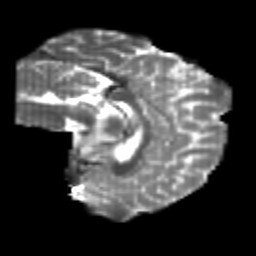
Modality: T2w
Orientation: sagittal
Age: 20
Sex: female
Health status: healthy
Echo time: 0.074 s